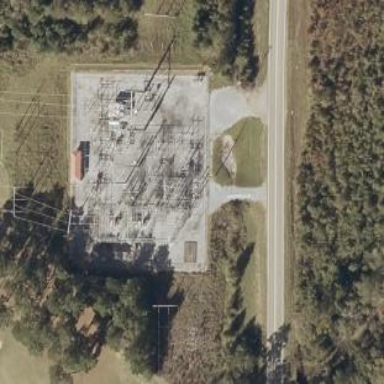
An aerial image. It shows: Fenced power substation at the transmission level.